Question: Basically, unity Editor started to "snap" X position of the transform by 1.
When I drag any object on scene in editor (not in play mode) it slides smoothly along Y axes but dragging it along the X axis causes it to round the value to integer value.
See the the attached GIF:

I do not hold Command or V buttons, I tried to play with Snap settings (actually, it looks like Snapping is broken at all, because holding Command or V doesn't seem to affect dragging in any way).
If somebody knows, how to fix it in an existing project. I used to face this problem in earlier versions of Unity. Transferring assets to another project helped but this doesn't keep project settings like layers and tags and I'd like to avoid full reimport.
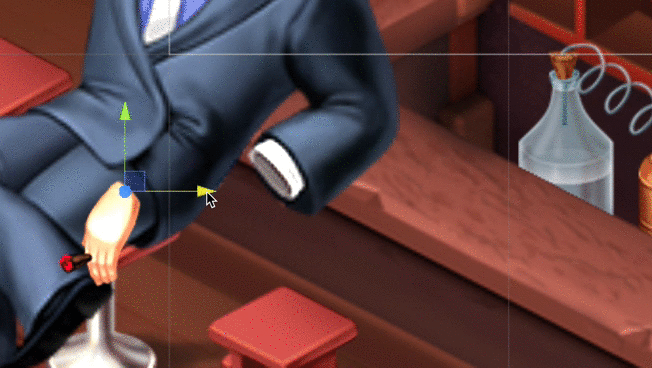
Answer: I found out what was the problem.
I used on one of the parent Transforms.
I wanted to invert the scene. Looks like Unity Editor doesn't like this :)